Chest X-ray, AP view. Patient: 74 years old, sex F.
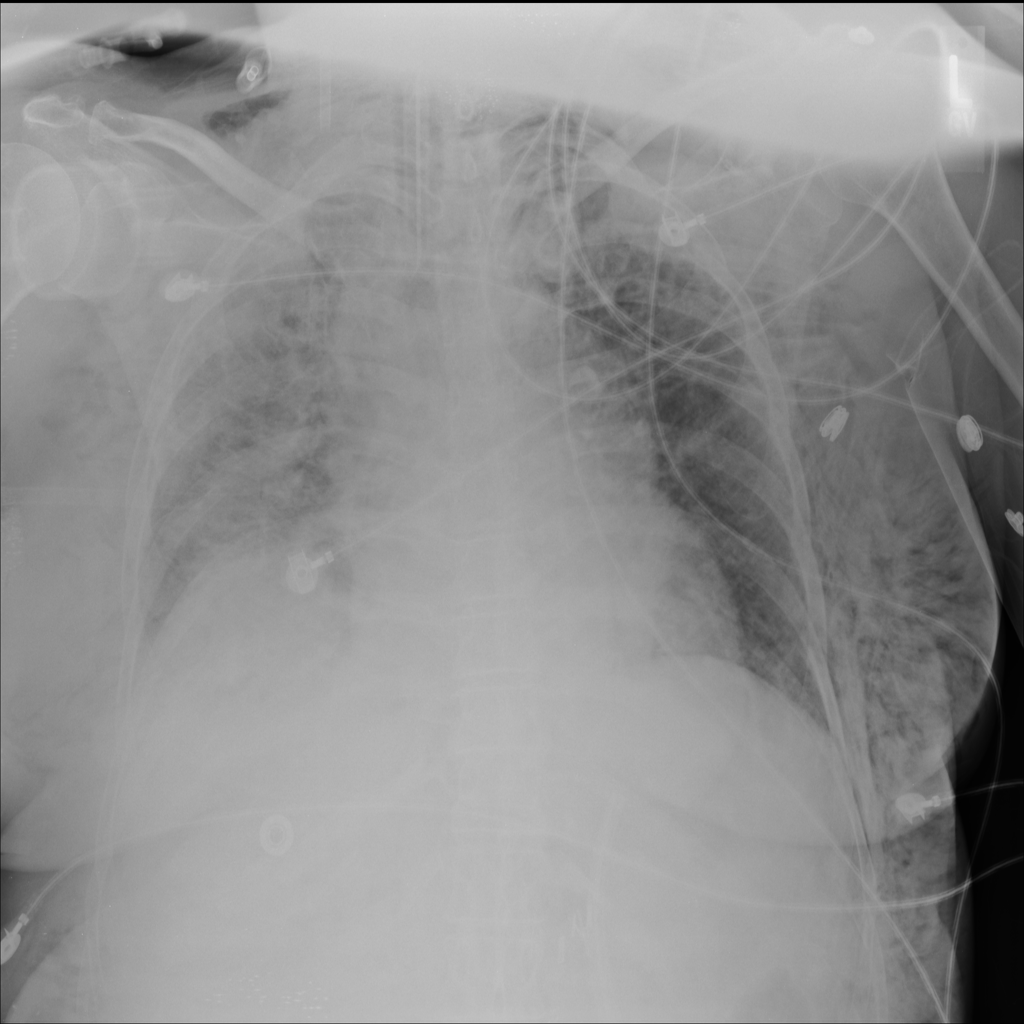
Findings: Cardiomegaly, Emphysema